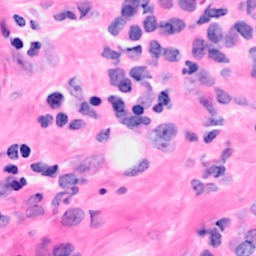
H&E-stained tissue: Breast